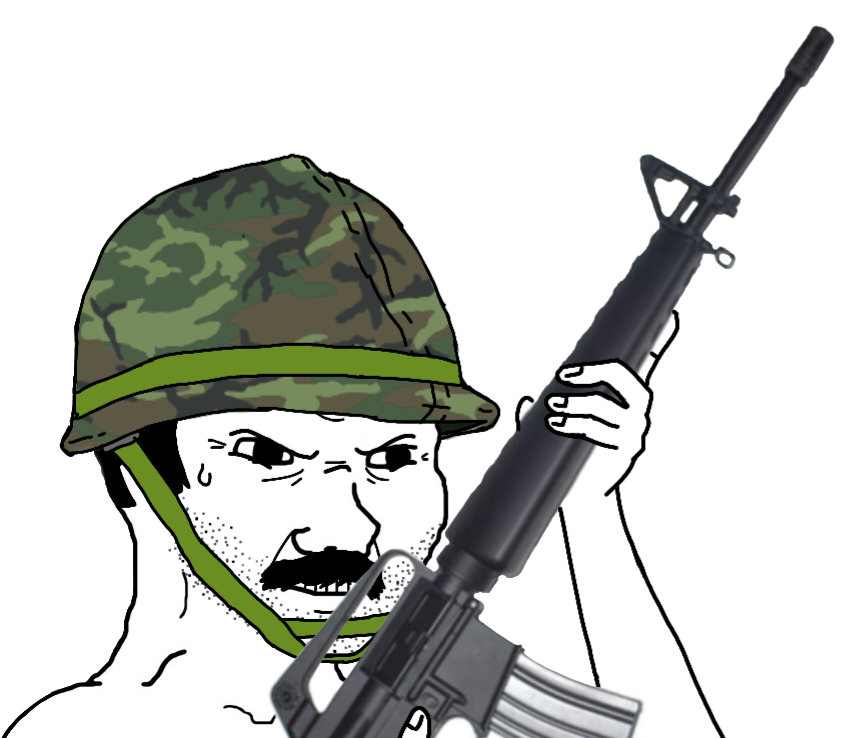
Label: 5_Hooker